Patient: sex F, age 59
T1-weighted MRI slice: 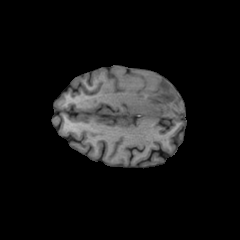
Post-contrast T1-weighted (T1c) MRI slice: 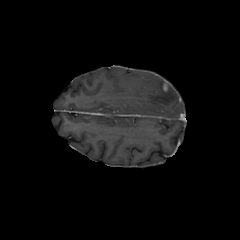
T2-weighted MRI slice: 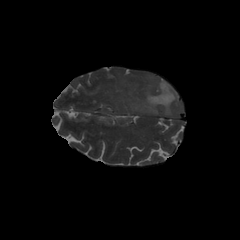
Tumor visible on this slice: yes
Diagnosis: Glioblastoma, IDH-wildtype
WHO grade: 4